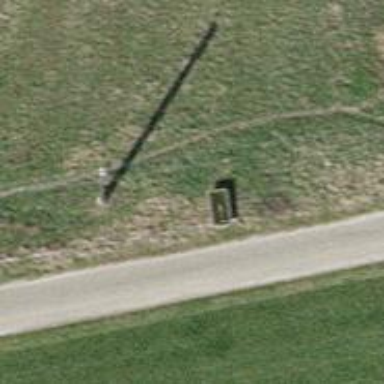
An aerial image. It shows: Power pole.